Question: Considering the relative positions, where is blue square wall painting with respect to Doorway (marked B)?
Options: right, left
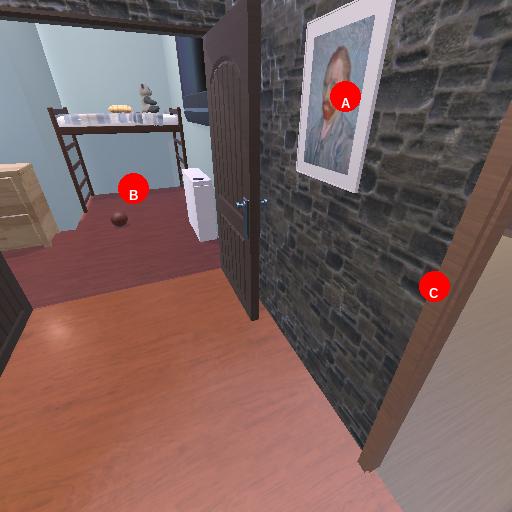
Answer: right